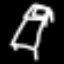
Label: bed